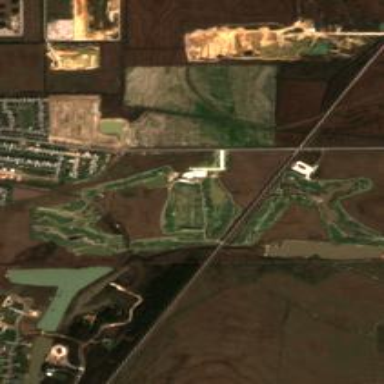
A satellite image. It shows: Golf course surrounded by greenery.